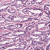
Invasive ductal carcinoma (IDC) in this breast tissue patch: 1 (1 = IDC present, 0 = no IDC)